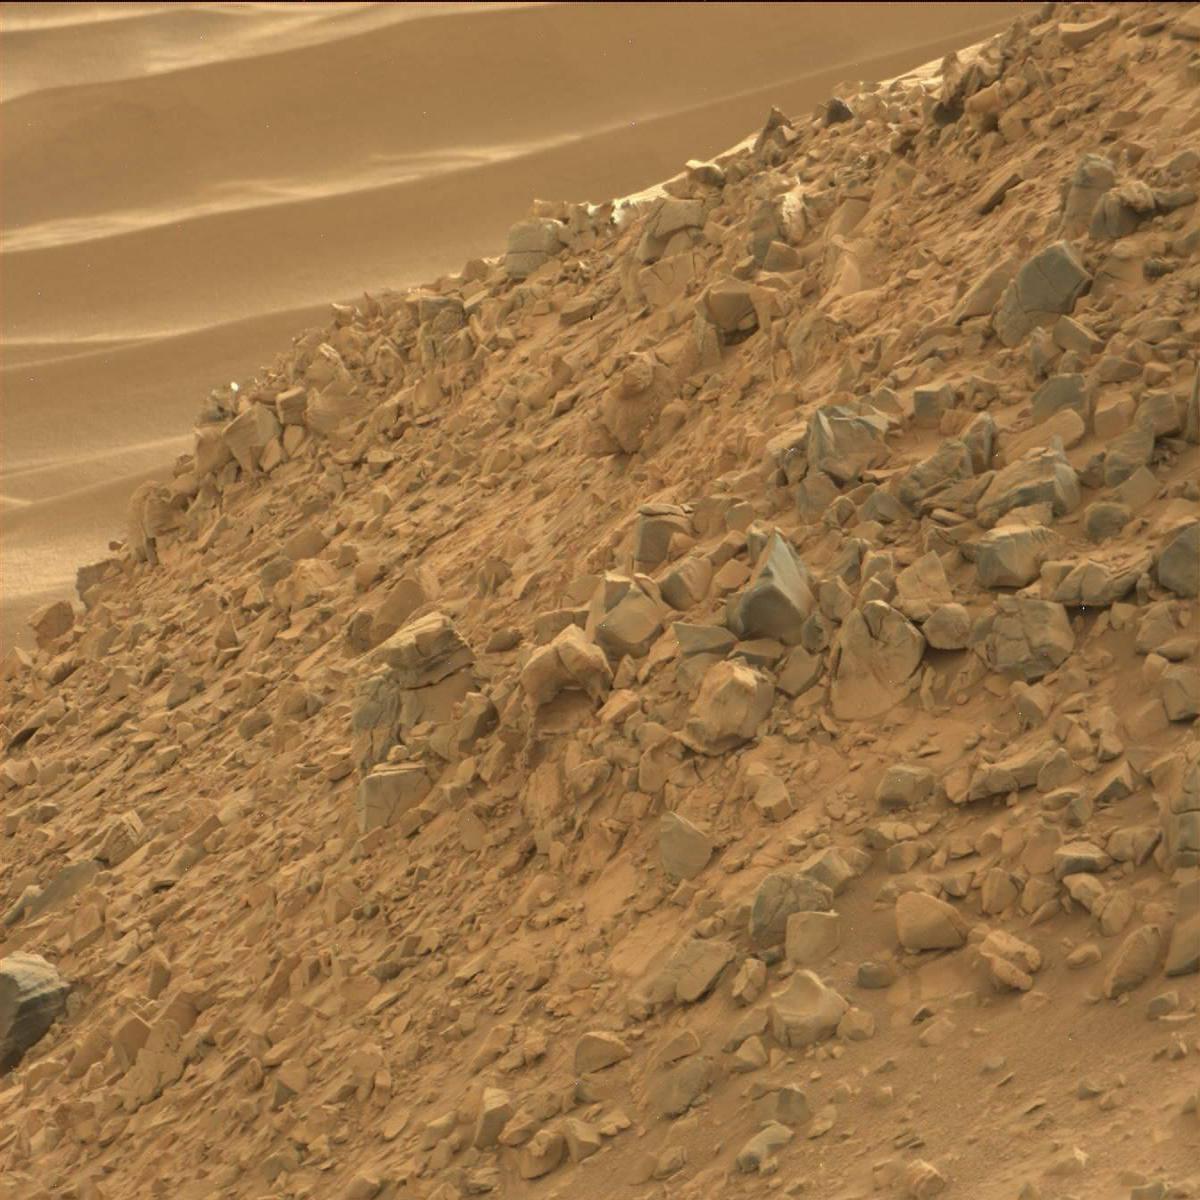
Terrain classes present: Bedrock, Rock, Sand / Soil